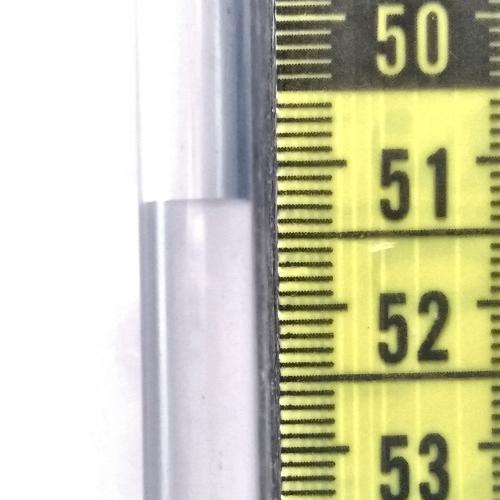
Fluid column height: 51.2 cm